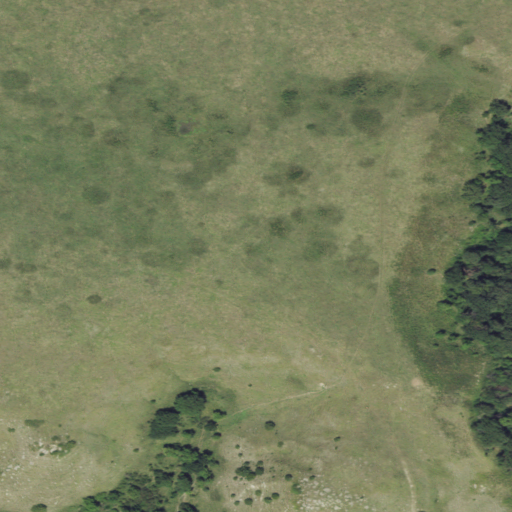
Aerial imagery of mountain in South Dakota named Twilight Butte containing grassland and deciduous forest